Aerial crown-view tile of a tropical tree (Barro Colorado Island, Panama), acquired 20250217:
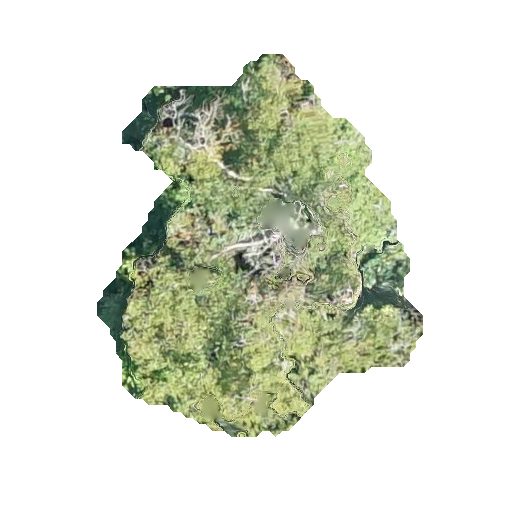
Species: Astronium graveolens
GBIF accepted scientific name: Astronium graveolens
Crown area: 121.767 m²